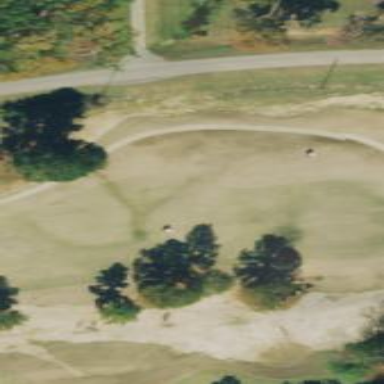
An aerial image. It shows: Scenic golf fairway.